Aerial crown-view tile of a tropical tree (Barro Colorado Island, Panama), acquired 20250818:
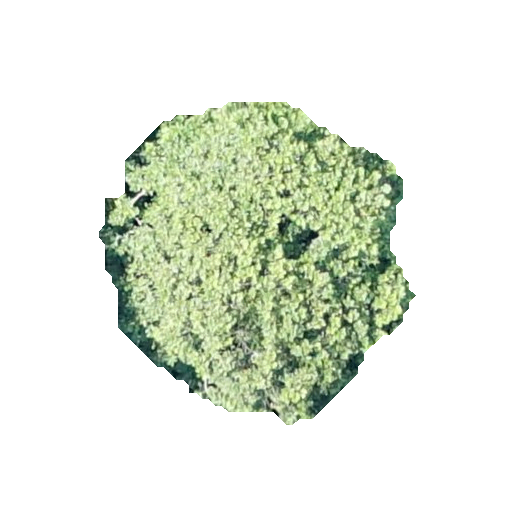
Species: Simarouba amara
GBIF accepted scientific name: Simarouba amara
Crown area: 104.739 m²